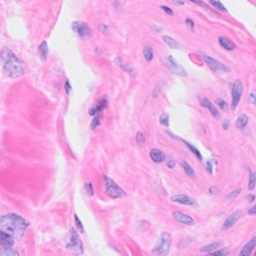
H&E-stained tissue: Breast